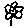
Label: flower